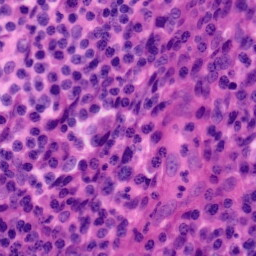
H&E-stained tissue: Tonsil